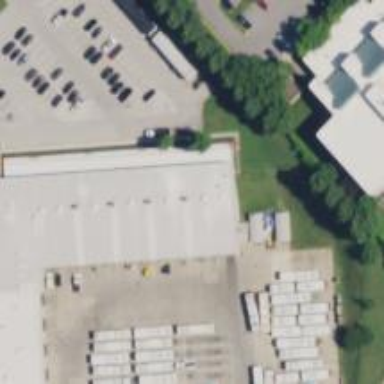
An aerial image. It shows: Transportation building.